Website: home-depot
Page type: delivery-shipping
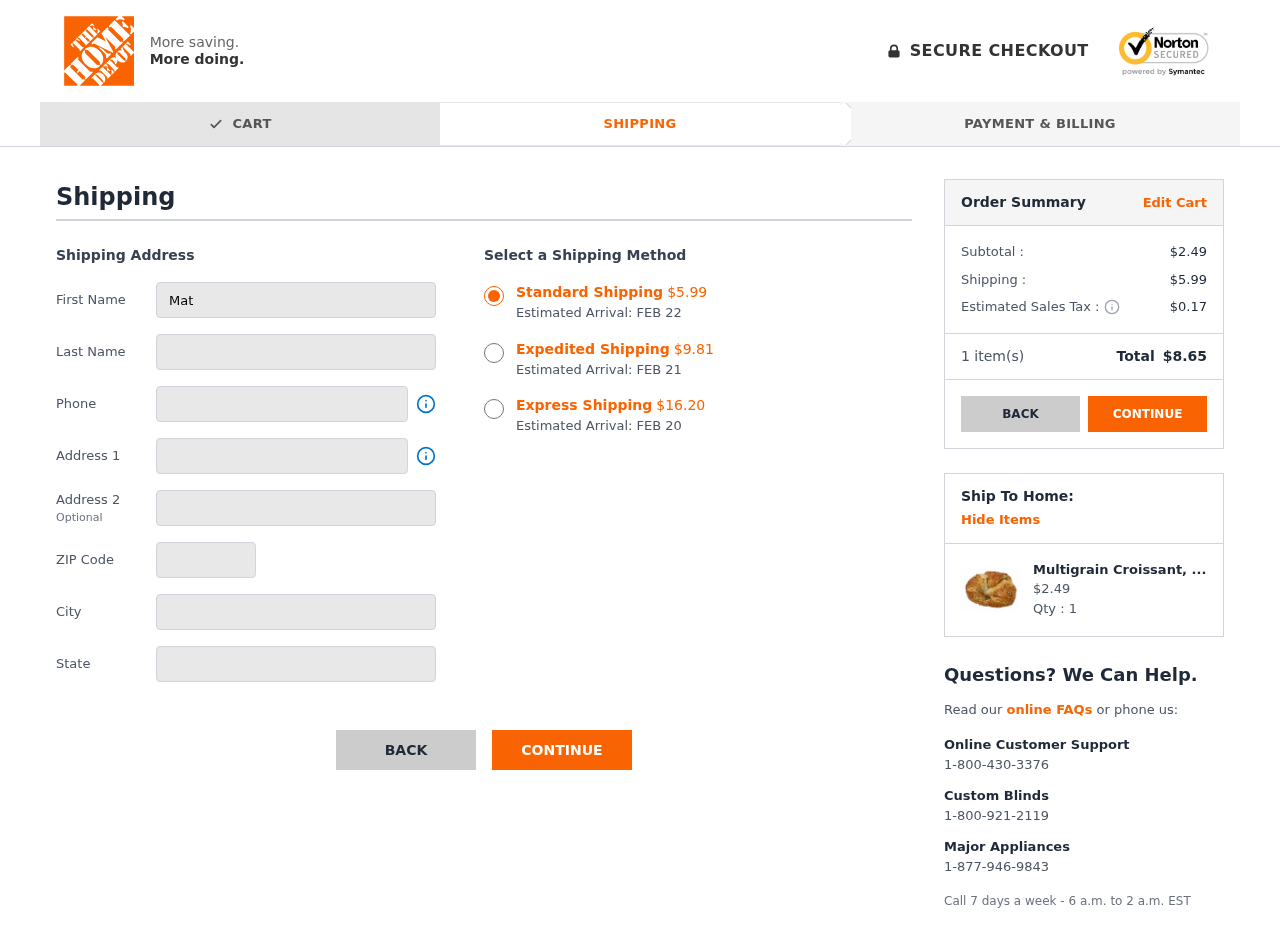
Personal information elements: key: PII_CITY
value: New Crystalhaven
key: PII_FIRSTNAME
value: Matthew
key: PII_LASTNAME
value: Coleman
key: PII_PHONE
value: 5137653746
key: PII_POSTCODE
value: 44532
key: PII_STATE
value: Texas
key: PII_STREET
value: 772 Sims Port
Product elements: key: PRODUCT1_NAME
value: Multigrain Croissant, 3.5 oz
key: PRODUCT1_PRICE
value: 2.49
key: PRODUCT1_QUANTITY
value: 1
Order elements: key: ORDER_SHIPPING_COST_STANDARD
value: $5.99
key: ORDER_DELIVERY_DATE
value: FEB 22
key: ORDER_SHIPPING_COST_EXPEDITED
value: $9.81
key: ORDER_DELIVERY_DATE_EXPEDITED
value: FEB 21
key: ORDER_SHIPPING_COST_EXPRESS
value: $16.20
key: ORDER_DELIVERY_DATE_EXPRESS
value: FEB 20
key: ORDER_SUBTOTAL
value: $2.49
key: ORDER_SHIPPING_COST
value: $5.99
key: ORDER_TAX
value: $0.17
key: ORDER_NUM_ITEMS
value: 1
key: ORDER_TOTAL
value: $8.65